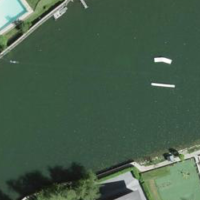
EUNIS habitat code: 14
Species observed at this site:
Corvus corone
Cyanistes caeruleus
Fulica atra
Anas platyrhynchos
Turdus pilaris
Fringilla coelebs
Passer domesticus
Picus viridis
Phylloscopus trochilus
Motacilla alba
Turdus merula